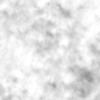
Label: no_change